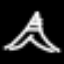
Label: The Eiffel Tower